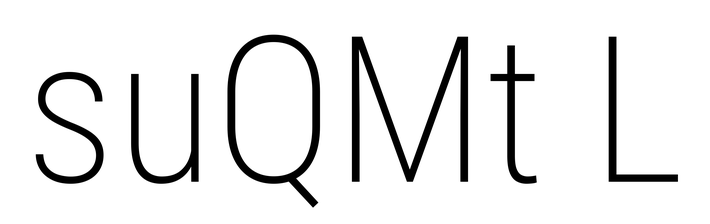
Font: Roboto_Condensed_ExtraLight